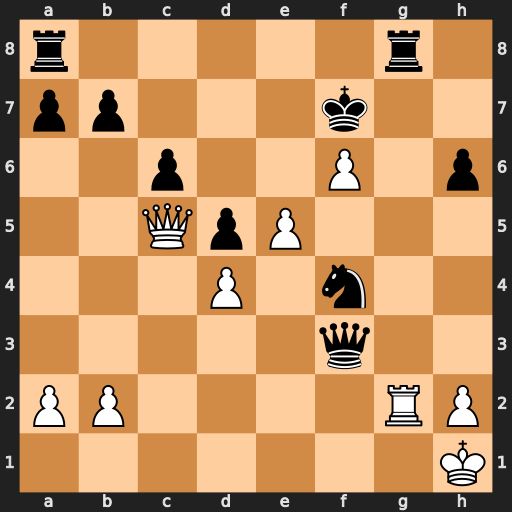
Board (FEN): r5r1/pp3k2/2p2P1p/2QpP3/3P1n2/5q2/PP4RP/7K
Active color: w
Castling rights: -
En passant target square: -
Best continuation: Qe7#